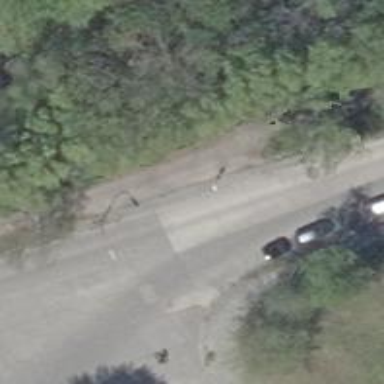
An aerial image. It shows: Residential road with concrete plates. Sidewalks are available on both sides.